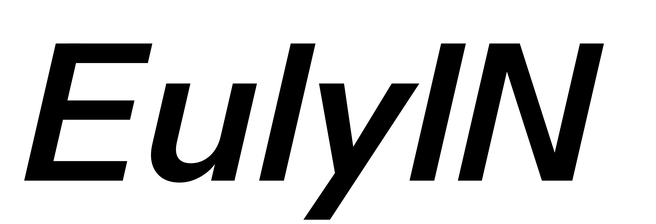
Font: InstrumentSans-Italic_SemiBold_Italic